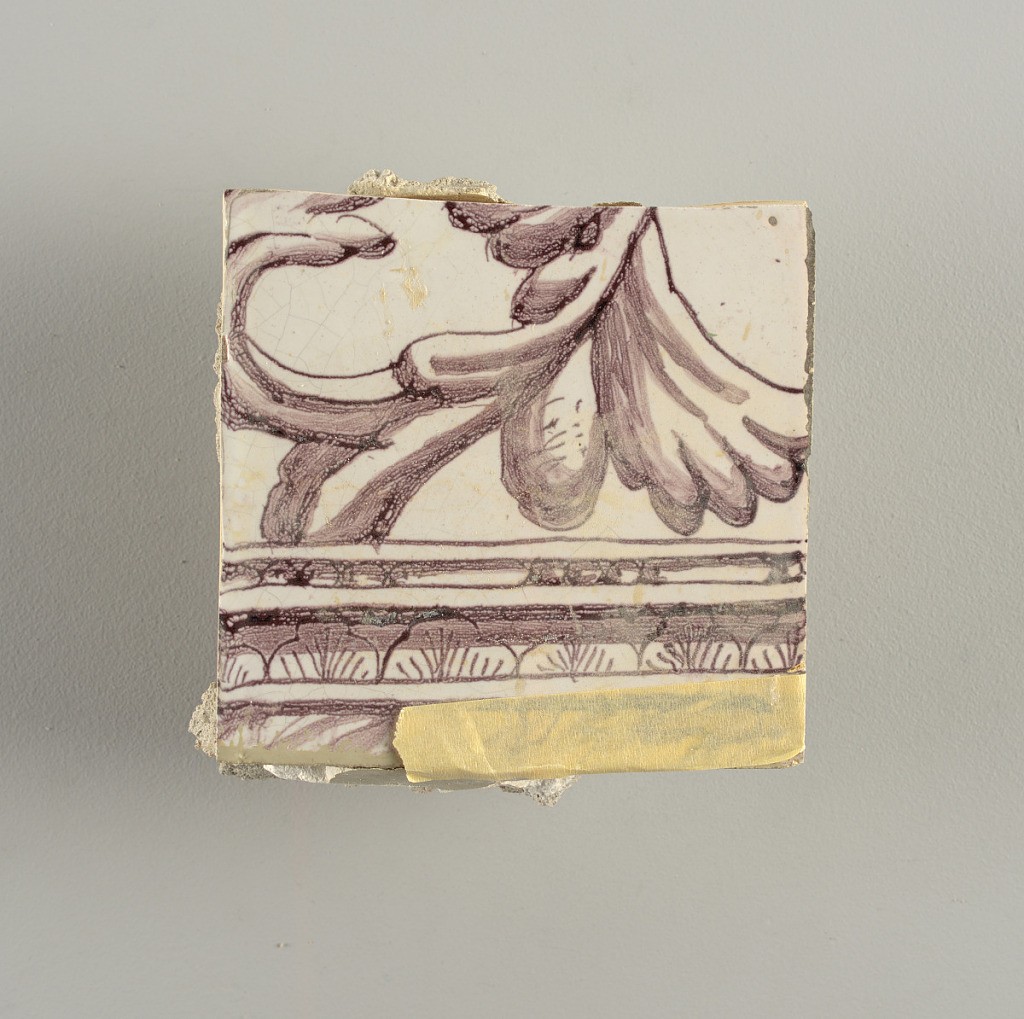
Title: Tile wall facing
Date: ca. 1725
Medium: Tin-glazed earthenware, underglaze
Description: Horizontal rectangle.  Thirty tiles wide and twenty-three tiles high with opening for fireplace eleven tiles wide and ten high.  Foliage arabesques disposed about three vertical axes from which are emphazised by urns at center and right, and at left by the figure of a standing woman carrying an infant on her arm and accompanied by two children.